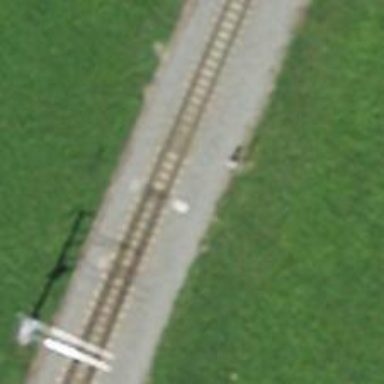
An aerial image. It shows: Railway switch.